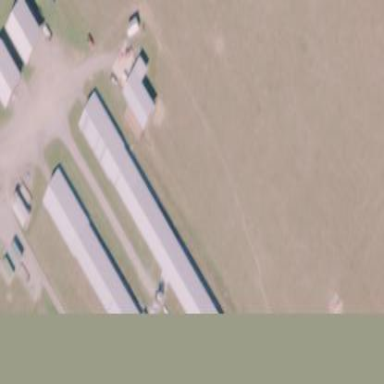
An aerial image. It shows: Farm auxiliary building.